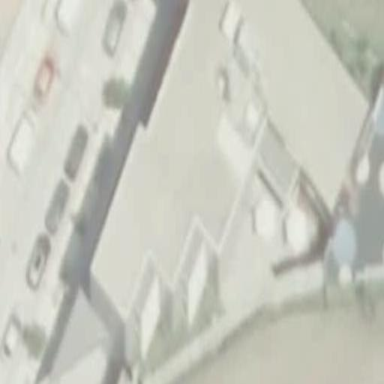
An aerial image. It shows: Part of building.